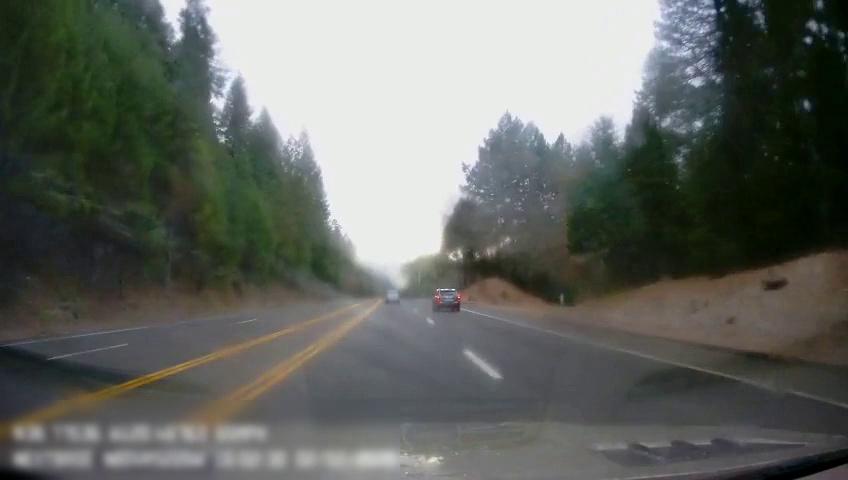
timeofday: Day
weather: Cloudy
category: Drivable Space
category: Vehicles | Car
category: Vehicles | Car
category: Lanes | Alternate Lane
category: Lanes | Alternate Lane
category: Lanes | Alternate Lane
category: Lanes | Current Lane
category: Lanes | Current Lane
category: Lanes | Alternate Lane